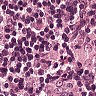
Metastatic tissue present: no